【题型】填空题　【知识点】平面几何　【难度】easy
如图，在$\triangle ODC$中，点$A,B$分别在边$CO,DO$延长线上，$AB \parallel CD$，如果$DO=6$，$AO:CO=2:3$，那么$BO$的长是\underline{\quad\quad}．

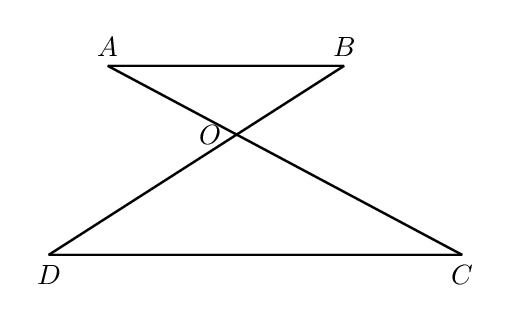
【解答】
\vspace{8pt}
\noindent
\textbf{【答案】}$4$

\vspace{5pt}
\noindent
\textbf{【详解】}解：$\because AB \parallel CD$，

\noindent
$\therefore \dfrac{AO}{CO} = \dfrac{BO}{DO} = \dfrac{2}{3}$，

\noindent
$\because DO=6$，

\noindent
$\therefore \dfrac{BO}{6} = \dfrac{2}{3}$，

\noindent
$\therefore BO=4$；

\noindent
故答案为：$4$．